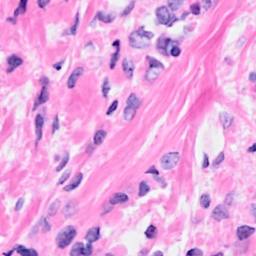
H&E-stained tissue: Breast